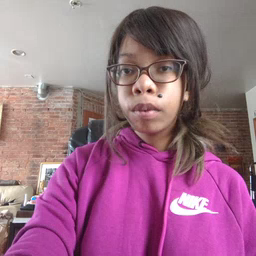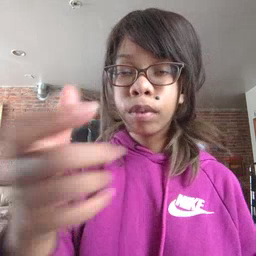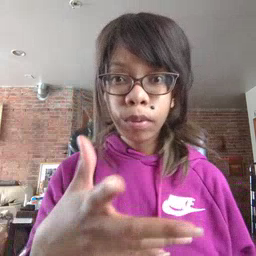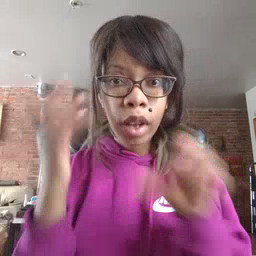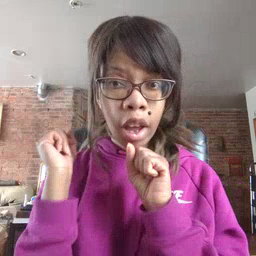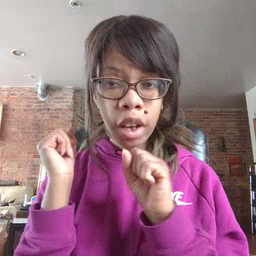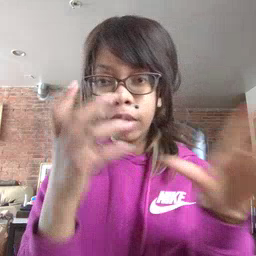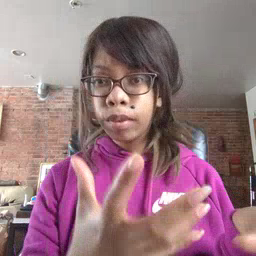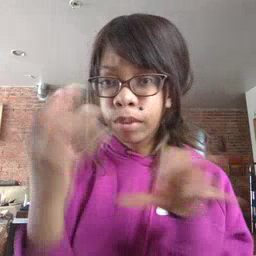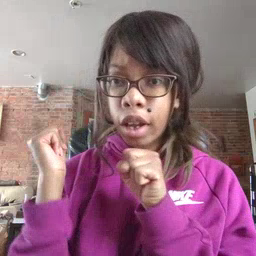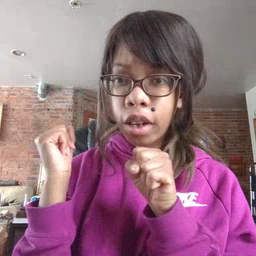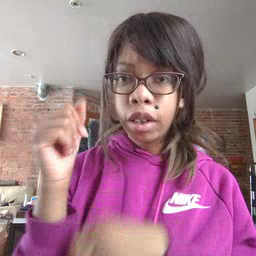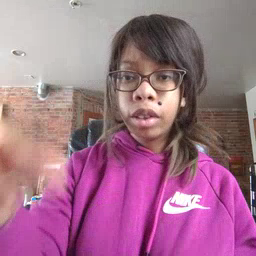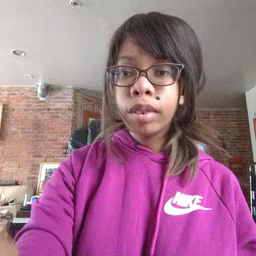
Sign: fast